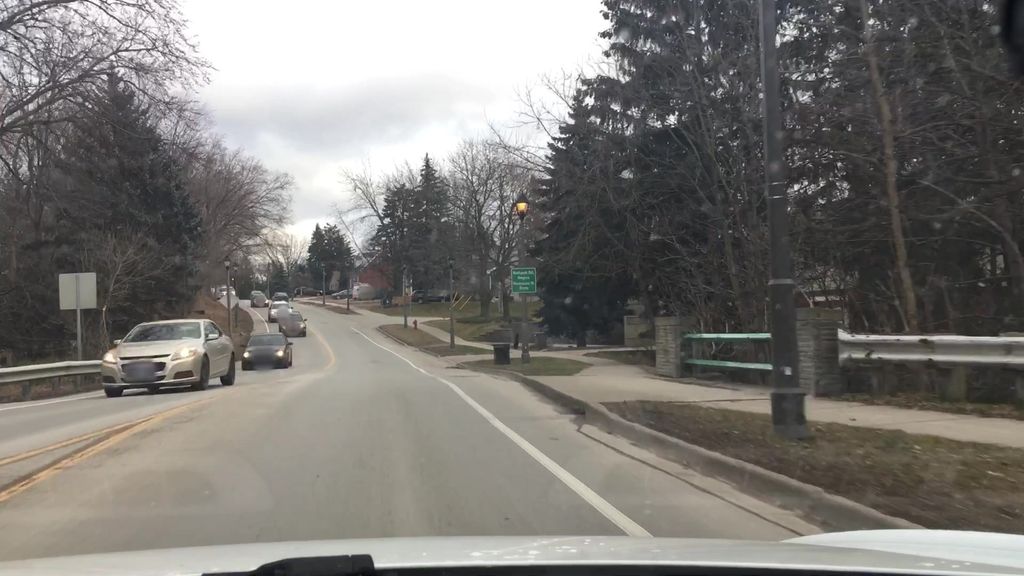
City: hamilton